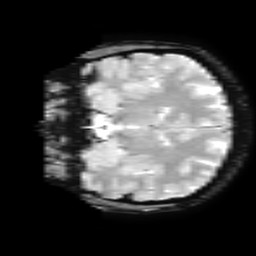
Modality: T2starw
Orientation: coronal
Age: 21
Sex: female
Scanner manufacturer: ge
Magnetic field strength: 3 T
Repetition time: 0.65 s
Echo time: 0.02 s